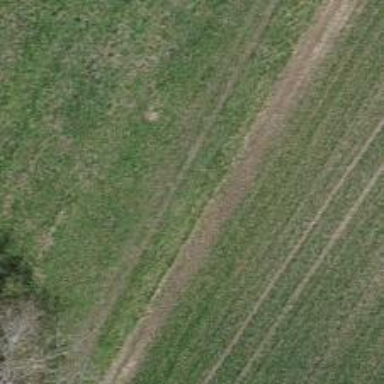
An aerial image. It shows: Grassy path.